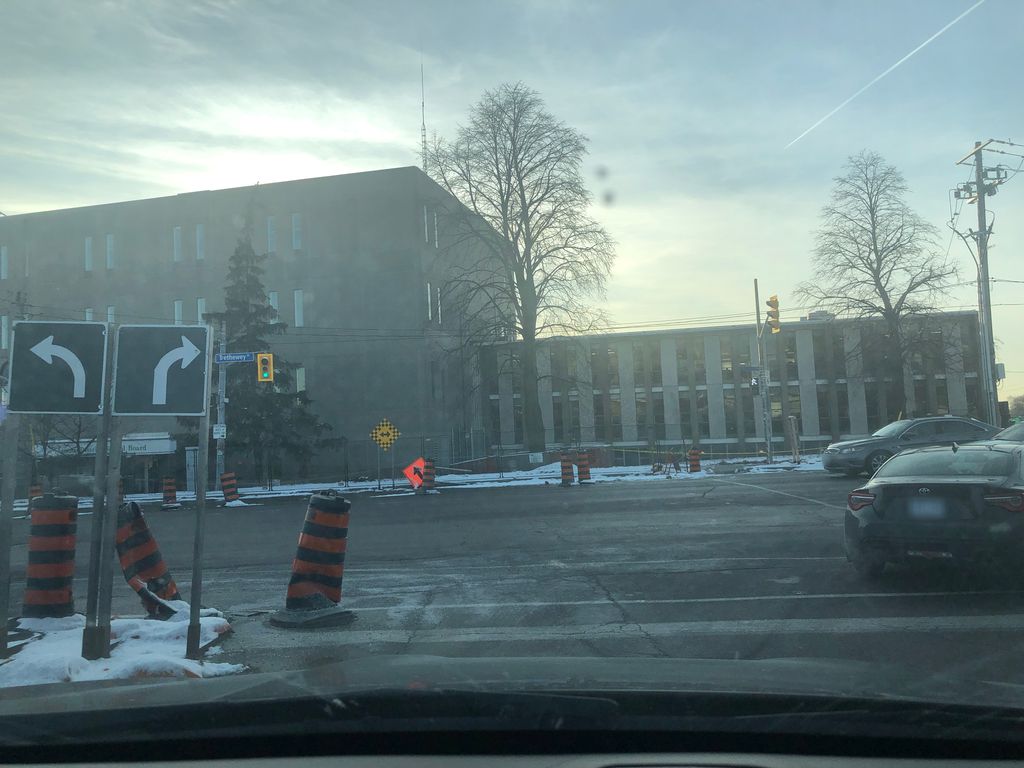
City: toronto